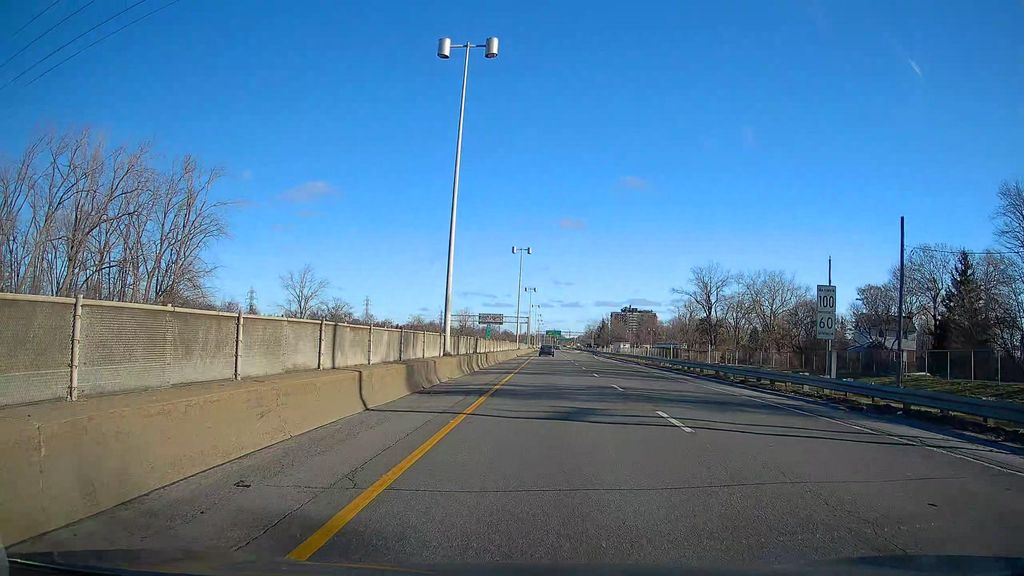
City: montreal